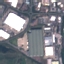
Label: Industrial